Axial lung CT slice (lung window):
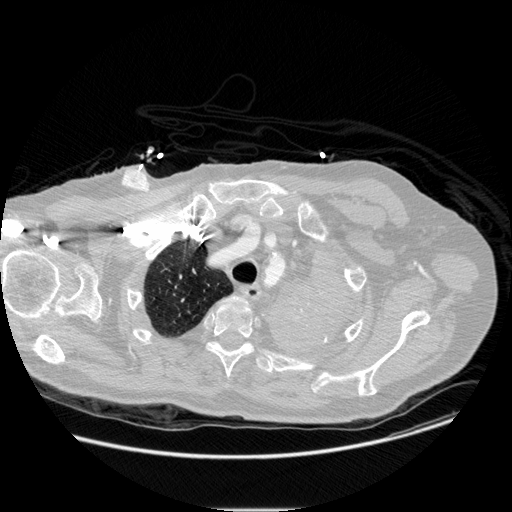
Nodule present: no